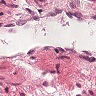
Metastatic tissue present: no